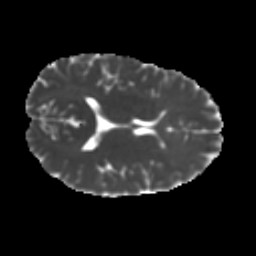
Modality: MD
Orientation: axial
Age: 27
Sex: male
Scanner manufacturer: ge
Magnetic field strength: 3 T
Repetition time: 7.8 s
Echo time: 0.0606 s